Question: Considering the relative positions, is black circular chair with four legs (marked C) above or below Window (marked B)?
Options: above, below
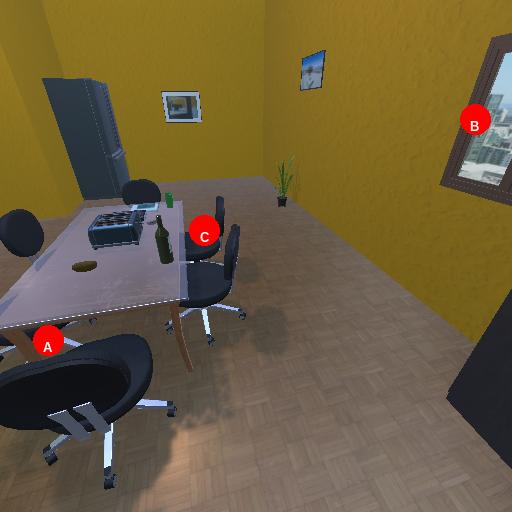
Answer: above